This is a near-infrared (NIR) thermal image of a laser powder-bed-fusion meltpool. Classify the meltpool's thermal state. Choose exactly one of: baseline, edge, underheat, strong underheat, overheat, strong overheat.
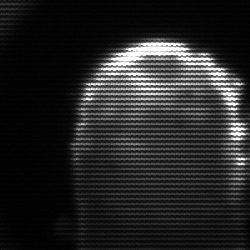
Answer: baseline